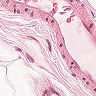
Metastatic tissue present: no